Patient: sex M, age 62
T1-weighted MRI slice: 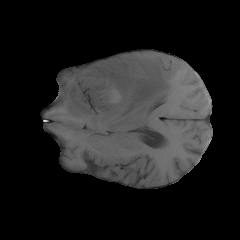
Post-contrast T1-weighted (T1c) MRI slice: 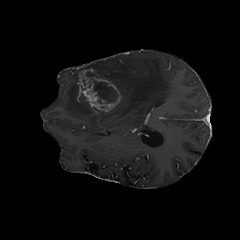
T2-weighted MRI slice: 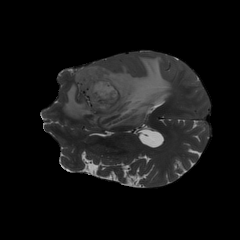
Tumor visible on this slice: yes
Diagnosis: Glioblastoma, IDH-wildtype
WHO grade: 4